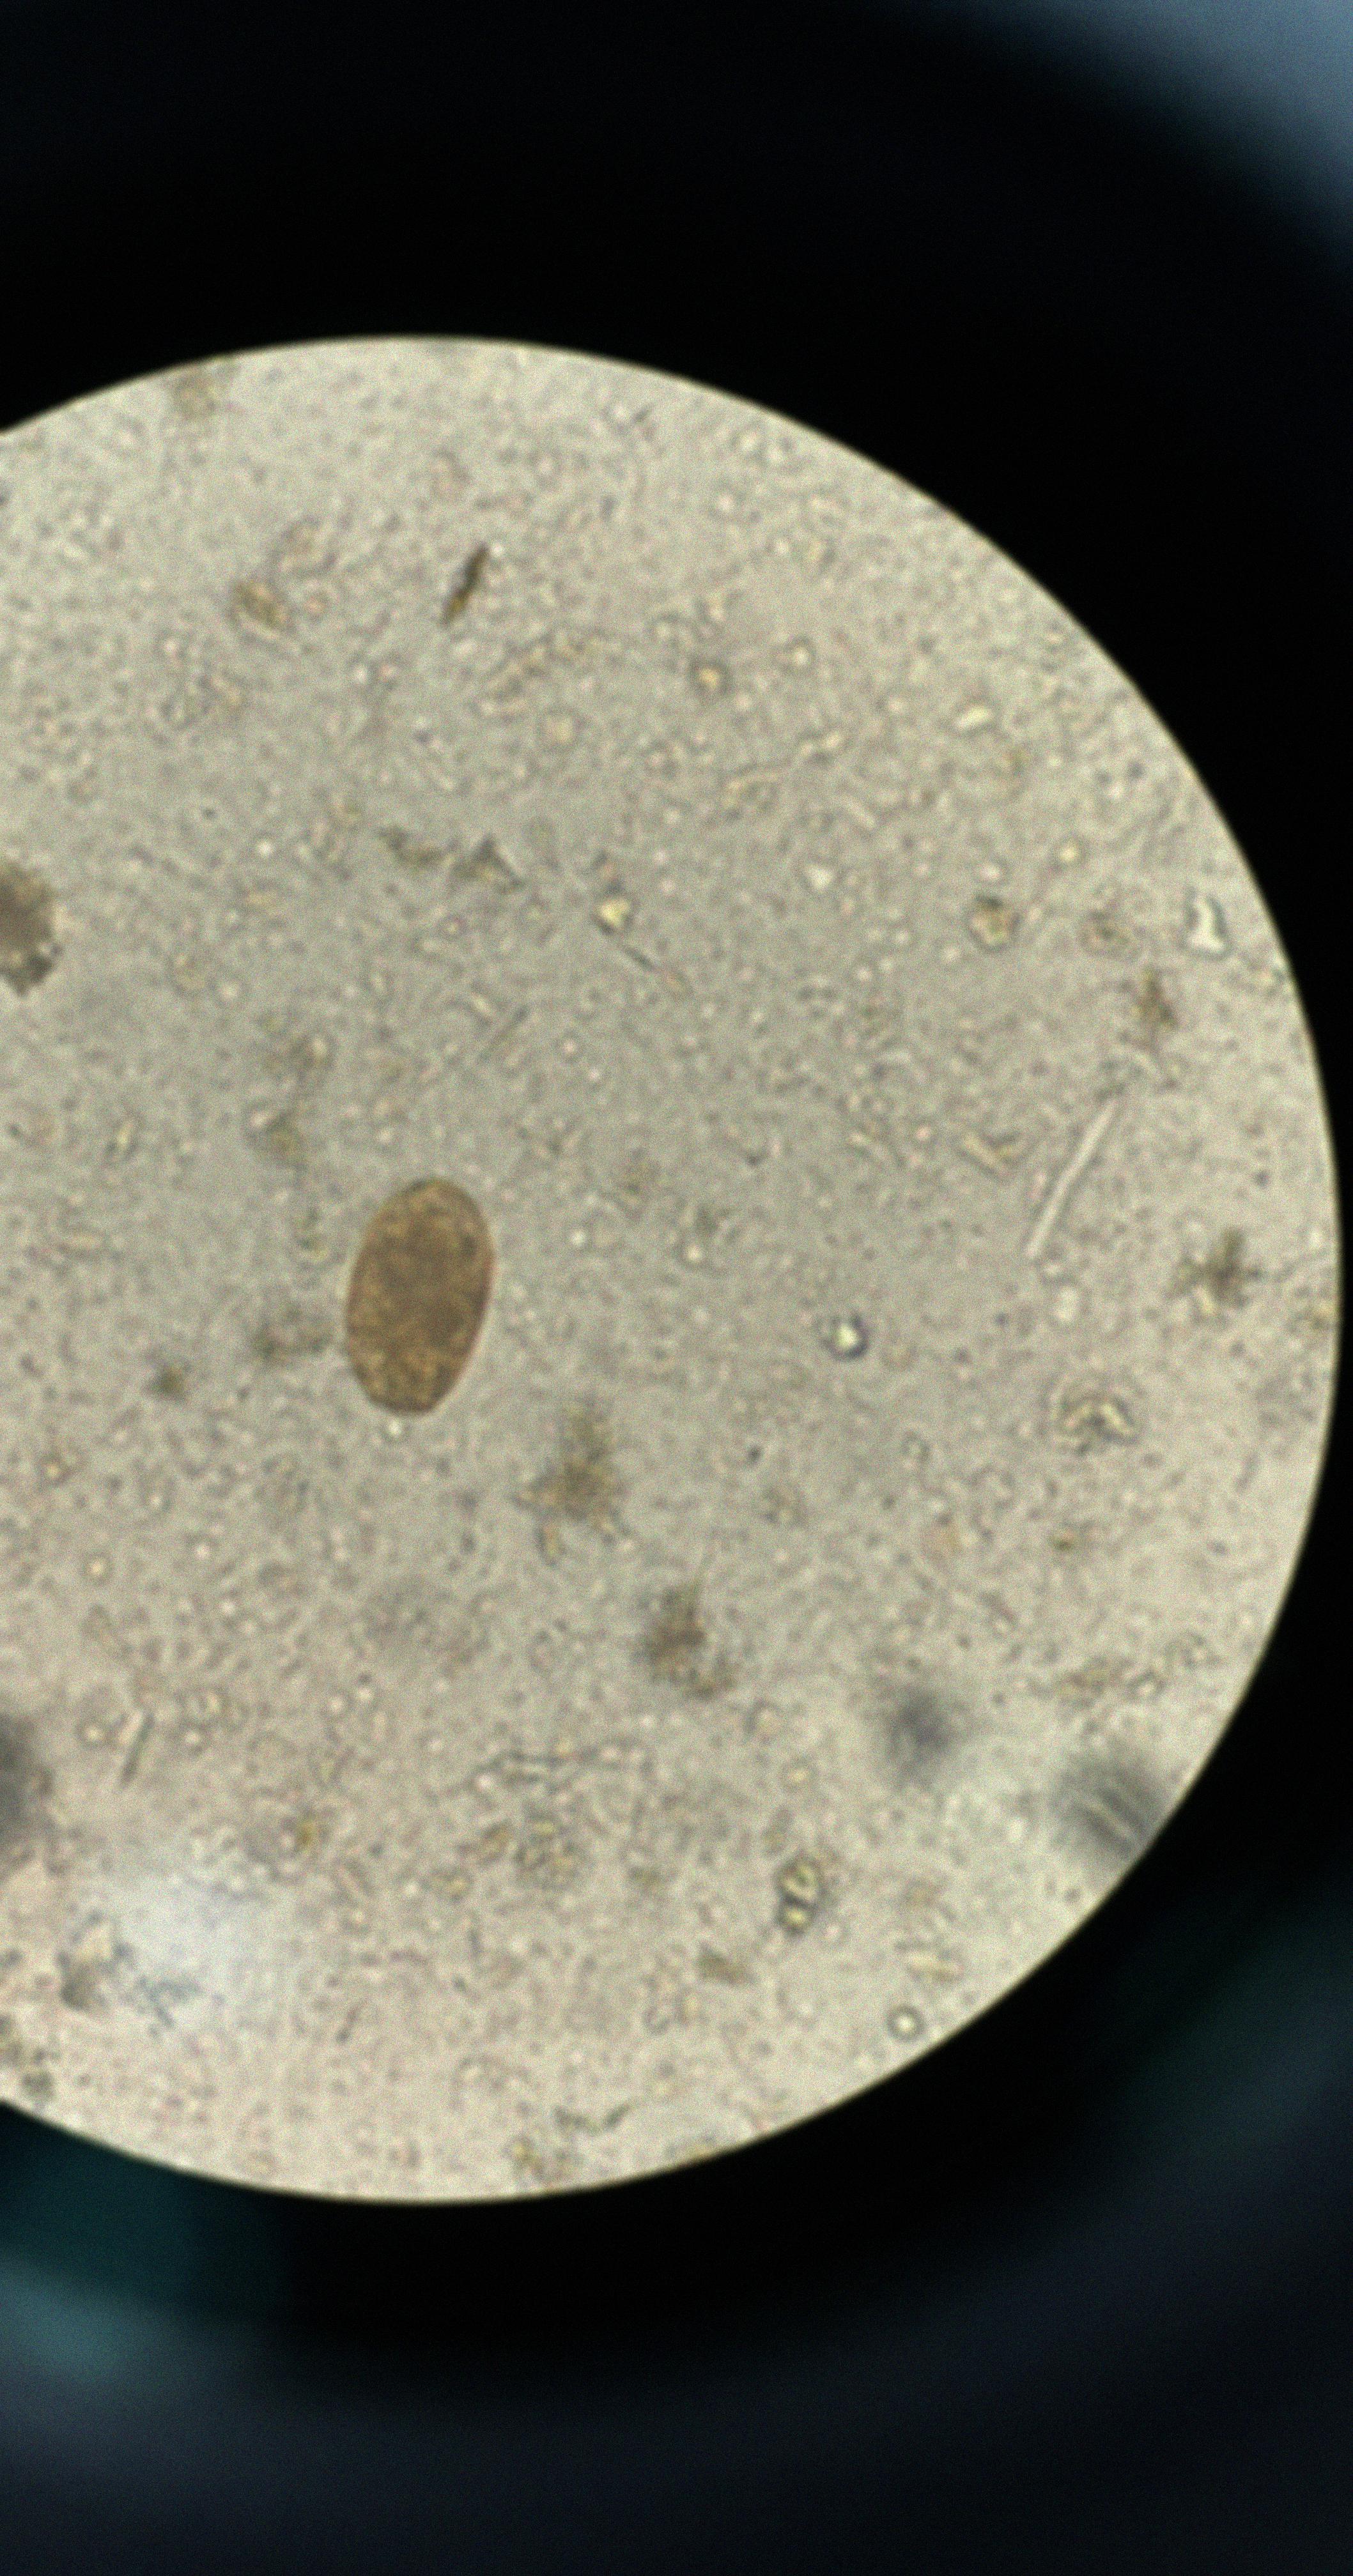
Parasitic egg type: Paragonimus spp